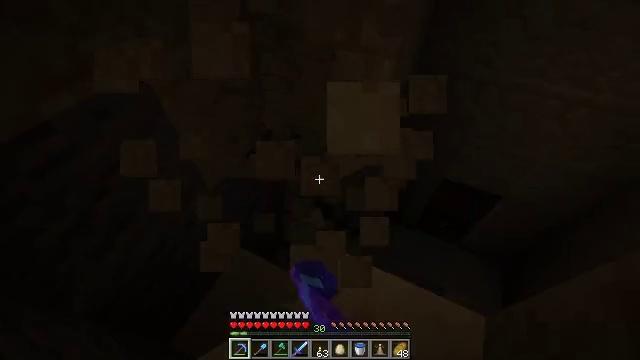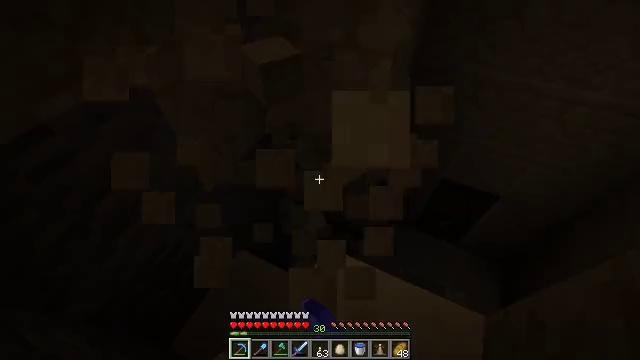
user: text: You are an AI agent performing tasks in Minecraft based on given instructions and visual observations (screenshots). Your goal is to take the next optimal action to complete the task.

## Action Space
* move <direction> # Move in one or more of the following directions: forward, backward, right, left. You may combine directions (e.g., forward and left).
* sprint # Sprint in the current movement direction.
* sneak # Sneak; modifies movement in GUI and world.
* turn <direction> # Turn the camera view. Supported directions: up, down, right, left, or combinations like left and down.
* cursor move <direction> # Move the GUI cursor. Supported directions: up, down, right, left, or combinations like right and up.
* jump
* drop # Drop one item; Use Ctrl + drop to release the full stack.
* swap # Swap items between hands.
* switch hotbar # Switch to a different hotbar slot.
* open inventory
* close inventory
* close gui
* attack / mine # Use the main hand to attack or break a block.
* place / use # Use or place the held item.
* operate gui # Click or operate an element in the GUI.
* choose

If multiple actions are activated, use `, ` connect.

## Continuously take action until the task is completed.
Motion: motion action
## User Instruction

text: Recycle the cut sandstone for building.
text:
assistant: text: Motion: attack / mine
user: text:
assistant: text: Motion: no_op